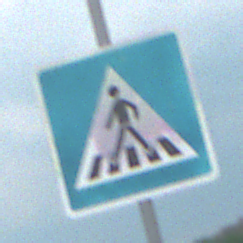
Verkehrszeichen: FussgaengerueberwegRechts
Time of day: MorningAfternoon
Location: Outdoor (Nature)
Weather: PartlyCloudy
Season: NotSpecified
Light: Natural